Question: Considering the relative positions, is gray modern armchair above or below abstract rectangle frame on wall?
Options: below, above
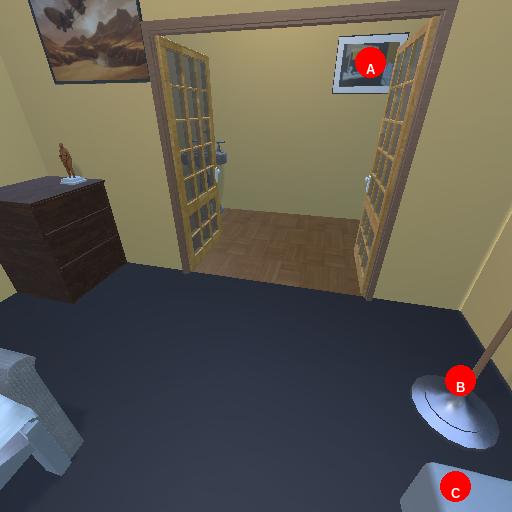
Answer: below